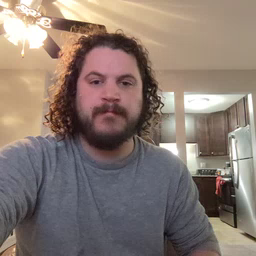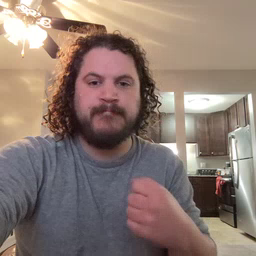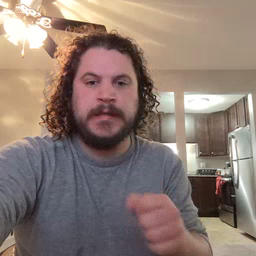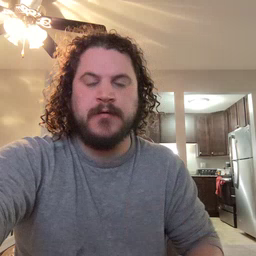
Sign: make